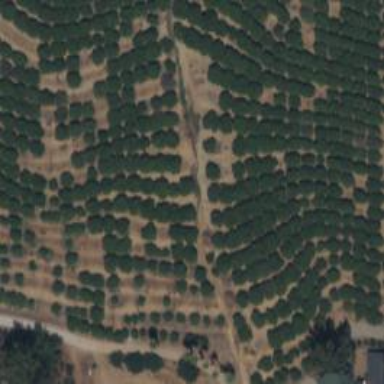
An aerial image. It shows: Orange orchard with beautiful orange trees.